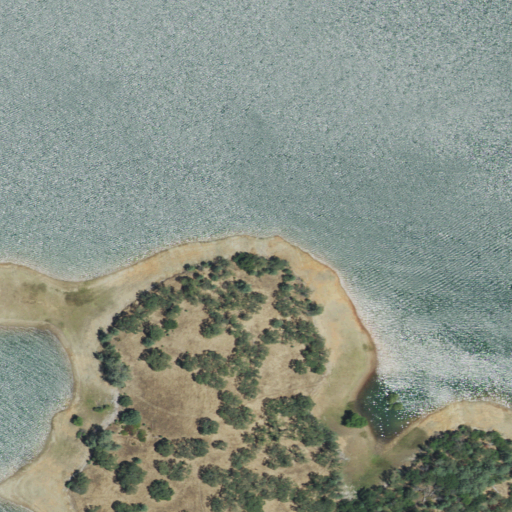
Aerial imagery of cape in California named Peanut Point containing grassland, herbaceous wetlands, open water, evergreen forest, barren land, and deciduous forest